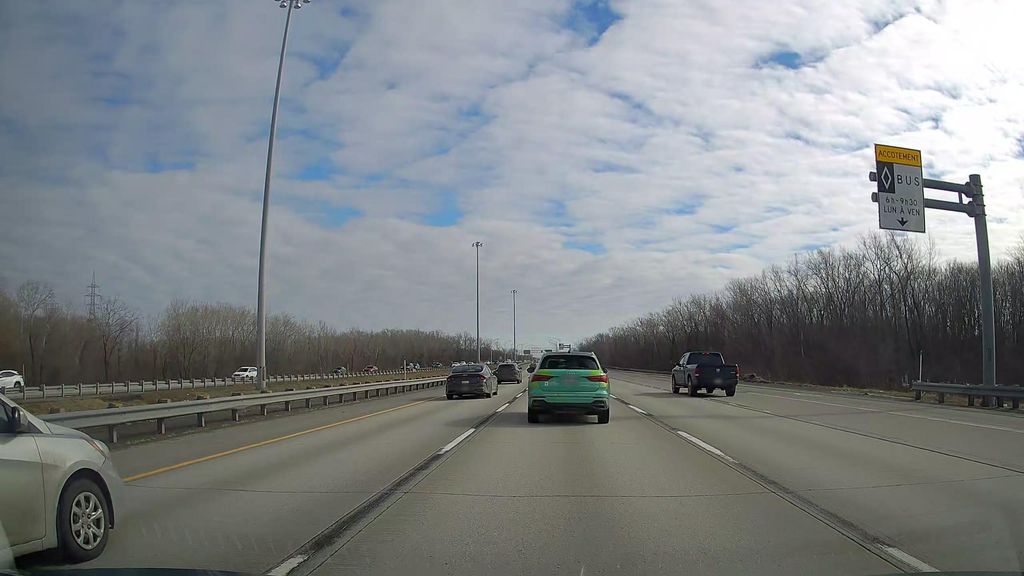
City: montreal